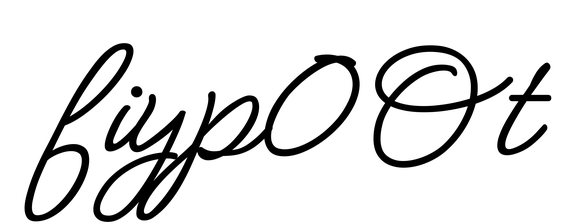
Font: MeowScript-Regular